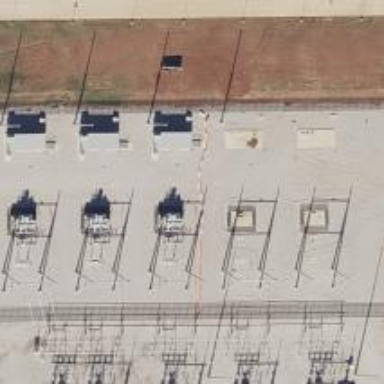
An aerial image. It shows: Switch used for power control.